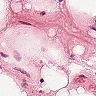
Metastatic tissue present: no